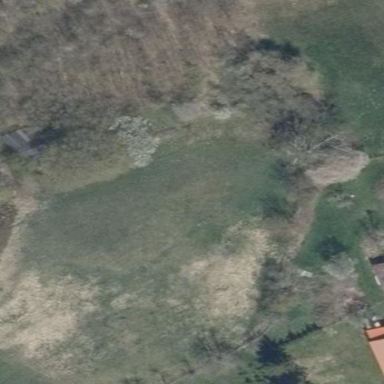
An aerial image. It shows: Area covered with grass.